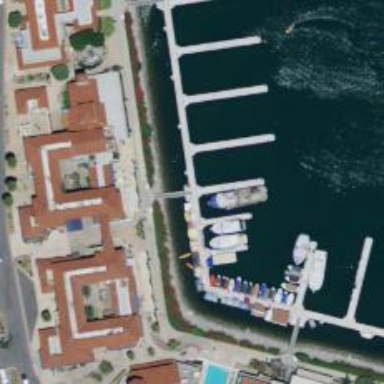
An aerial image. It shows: Man-made pier.